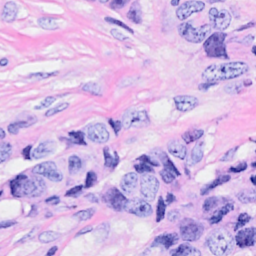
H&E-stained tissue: Breast